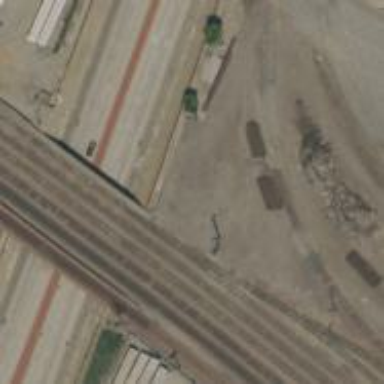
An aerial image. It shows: Railway bridge over siding.